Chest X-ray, PA view. Patient: 54 years old, sex M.
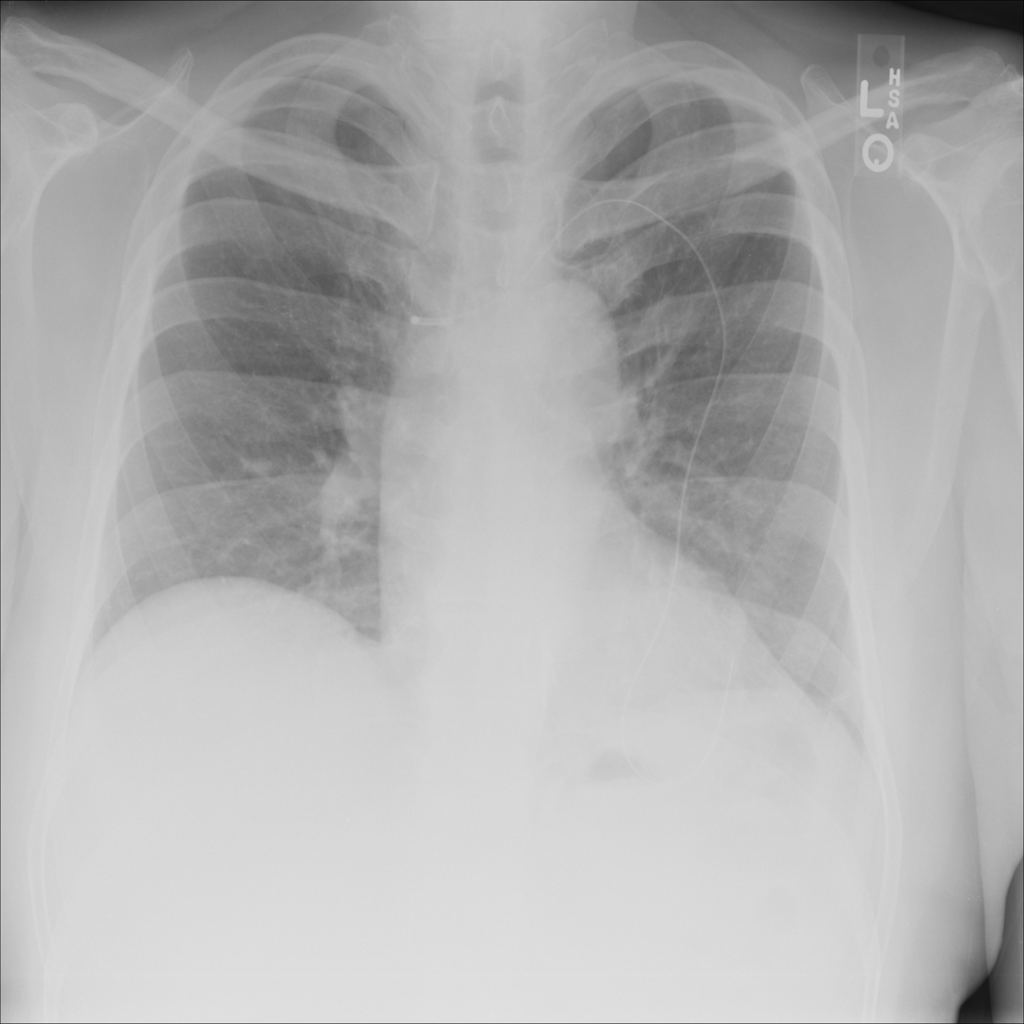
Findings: No Finding